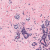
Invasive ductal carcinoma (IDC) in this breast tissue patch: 0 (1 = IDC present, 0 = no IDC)